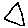
Label: triangle